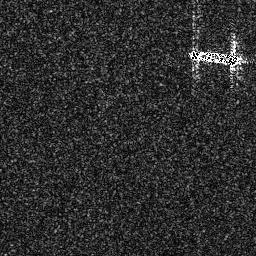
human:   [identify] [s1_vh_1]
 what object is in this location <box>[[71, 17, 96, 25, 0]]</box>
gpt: <ref>1 medium ship at the top right</ref>